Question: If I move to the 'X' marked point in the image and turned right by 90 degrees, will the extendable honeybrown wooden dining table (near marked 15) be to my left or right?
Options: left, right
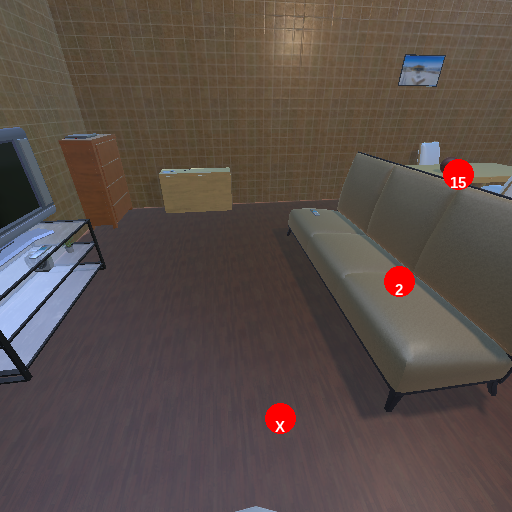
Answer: left